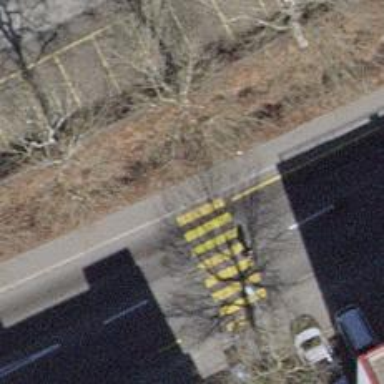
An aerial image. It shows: Asphalt sidewalk.